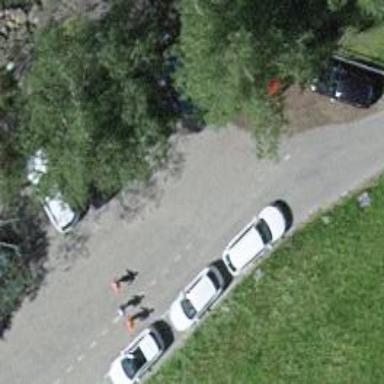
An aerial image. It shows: Asphalt parking aisle along service road.